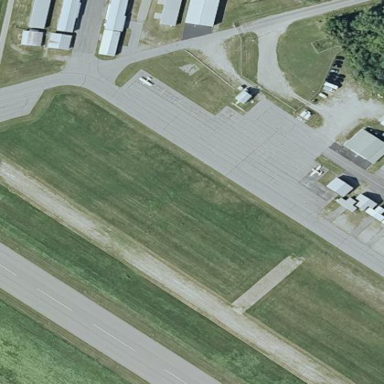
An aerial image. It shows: Apron at the airport.